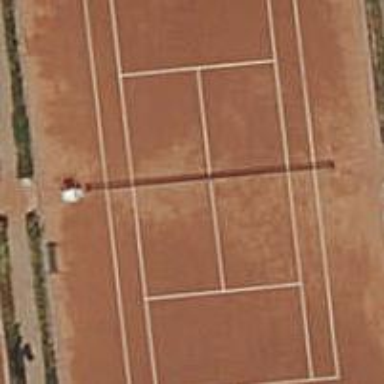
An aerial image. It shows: Tennis court on pitch designated for leisure land.